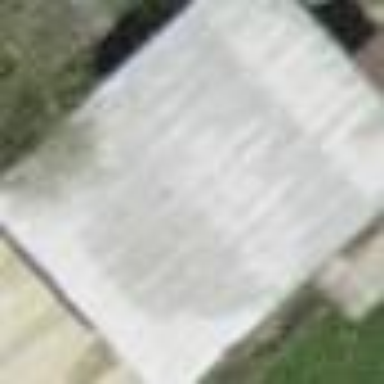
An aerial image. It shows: View of roof of building.